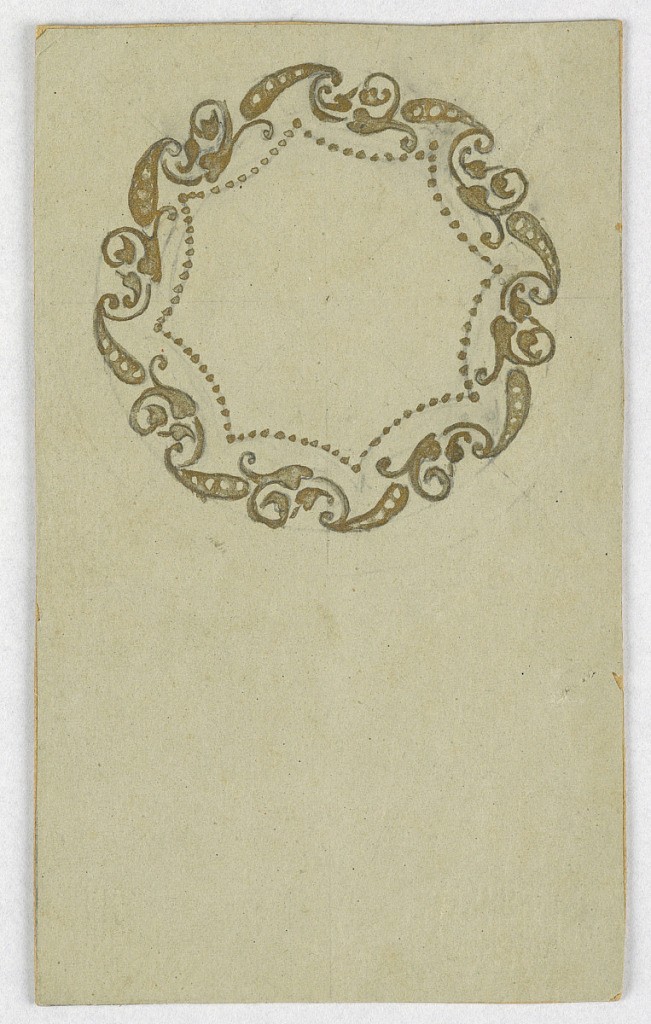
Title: Design for a Book Cover
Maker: Alice Cordelia Morse, American, 1863–1961
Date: ca. 1887–1903
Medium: Brush and gold paint on paper
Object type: Drawing
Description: On off-white ground, cartouche composed of lobed octagonal frame of dots and bordered with leaves and abstract flowers.